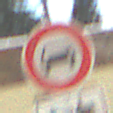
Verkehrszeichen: VerbotKraftwagen
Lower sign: MehrspurigeFahrzeugeFrei9
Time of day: Midday
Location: Outdoor (Suburban)
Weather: PartlyCloudy
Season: NotSpecified
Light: Natural